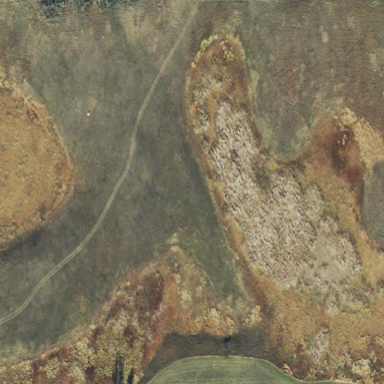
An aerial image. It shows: Golf fairway surrounded by grass.